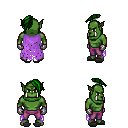
a pixel art fantasy rpg character, male body template, orc, green skin, maroon tattered cape, magenta pants, green long mohawk hairstyle, metal gloves, gray slippers, four views (front, back, left, right), 2x2 character sprite sheet, small pixel art, hard edges, no anti-aliasing